Brain MRI, t2w sequence, axial 2D slice.
Patient: age 30, sex M, weight 95 kg, height 1.95 m
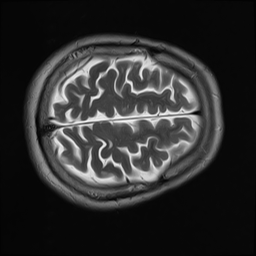